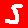
Digit: 5